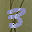
Label: 3